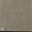
Piece: xx